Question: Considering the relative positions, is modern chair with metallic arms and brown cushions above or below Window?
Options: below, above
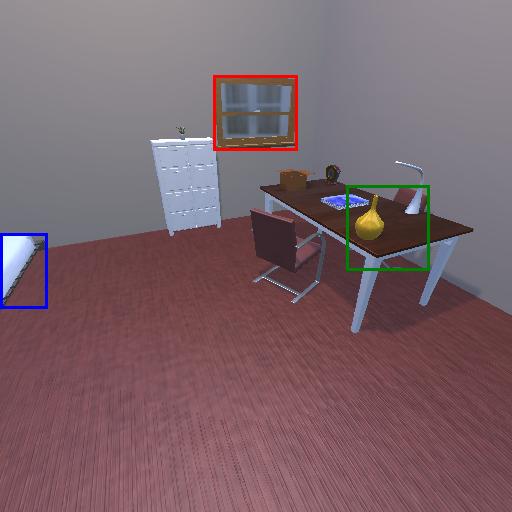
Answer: below